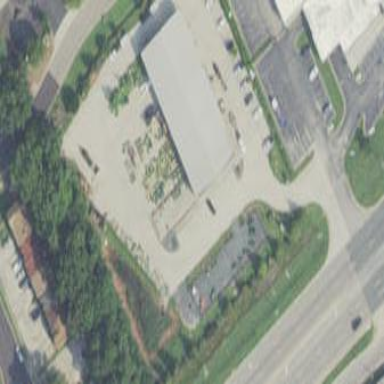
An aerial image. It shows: Commercial building.